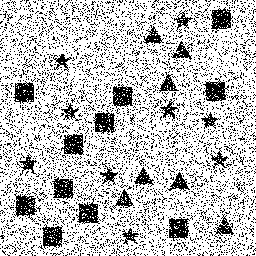
Squares: 11
Triangles: 7
Stars: 9
Total shapes: 27